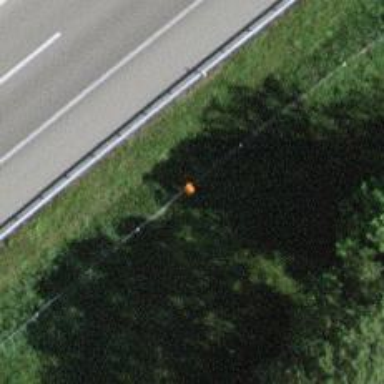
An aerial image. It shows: Aerial marker.